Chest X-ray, PA view. Patient: 38 years old, sex F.
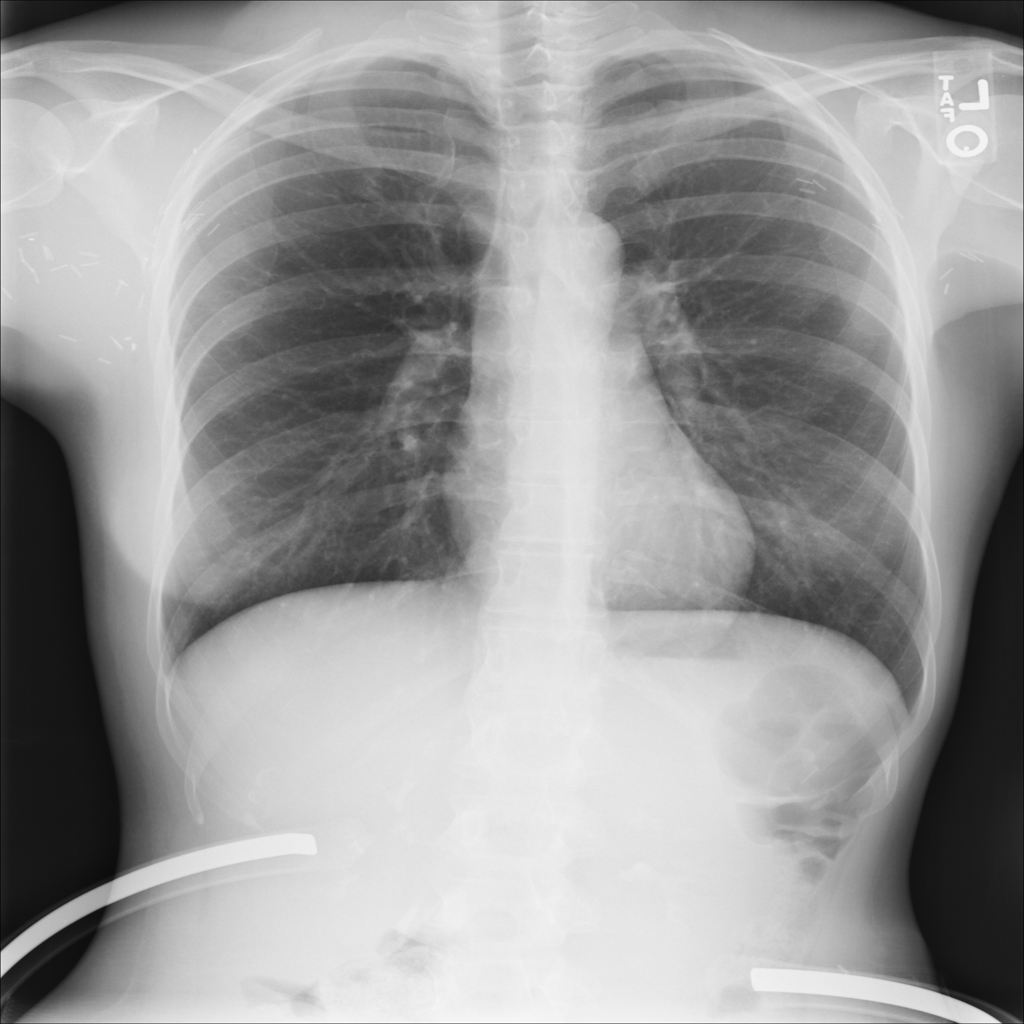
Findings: No Finding